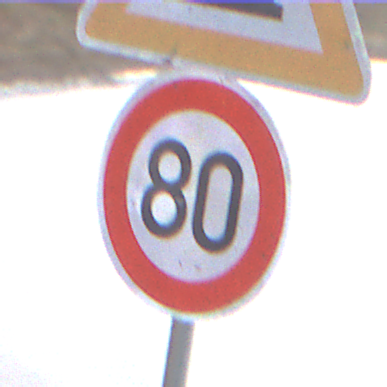
Verkehrszeichen: Geschwindigkeit80
Zusatzzeichen oben: UnebeneFahrbahn
Umgebung: Outdoor, RoadRail
Tageszeit: SunriseSunset
Wetter: PartlyCloudy
Licht: Natural
Jahreszeit: NotSpecified
Kontrast: LowContrast